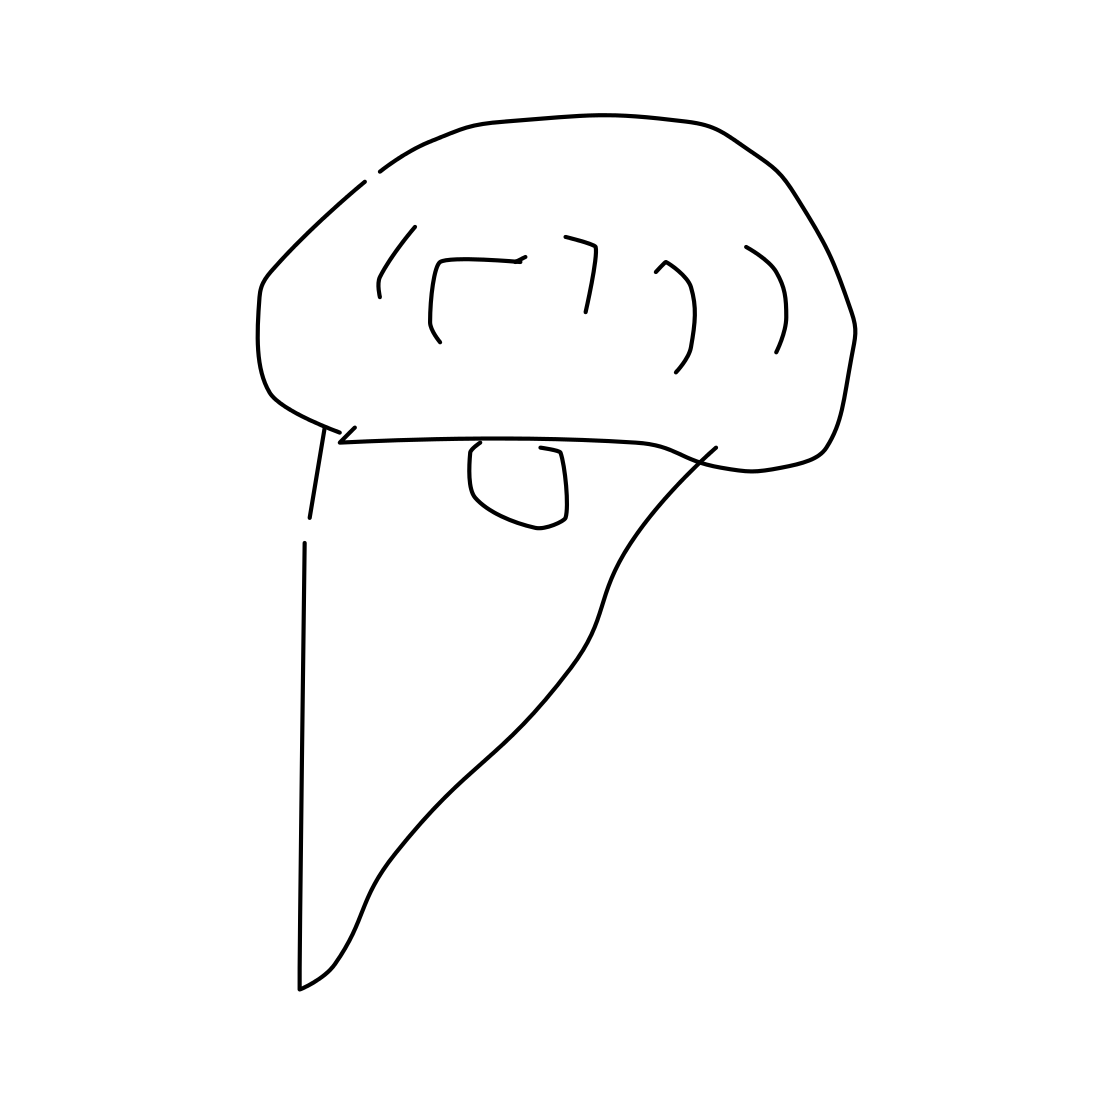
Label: ice-cream-cone